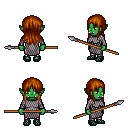
a pixel art fantasy rpg character, female body template, orc, green skin, chain mail, metal pants, brunette unkempt hairstyle, ghillies, spear, four views (front, back, left, right), 2x2 character sprite sheet, small pixel art, hard edges, no anti-aliasing